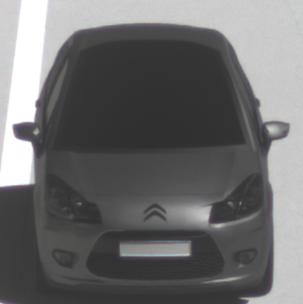
Make: Citroen
Model: C3 1.1
Detailed model: C3 (II)
Model produced from: 2010/01
Model produced until: 2012/03
Doors: 5
Color: gray
Road condition: dry road
Daytime: midday
Contrast: medium contrast